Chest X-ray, AP view. Patient: 38 years old, sex M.
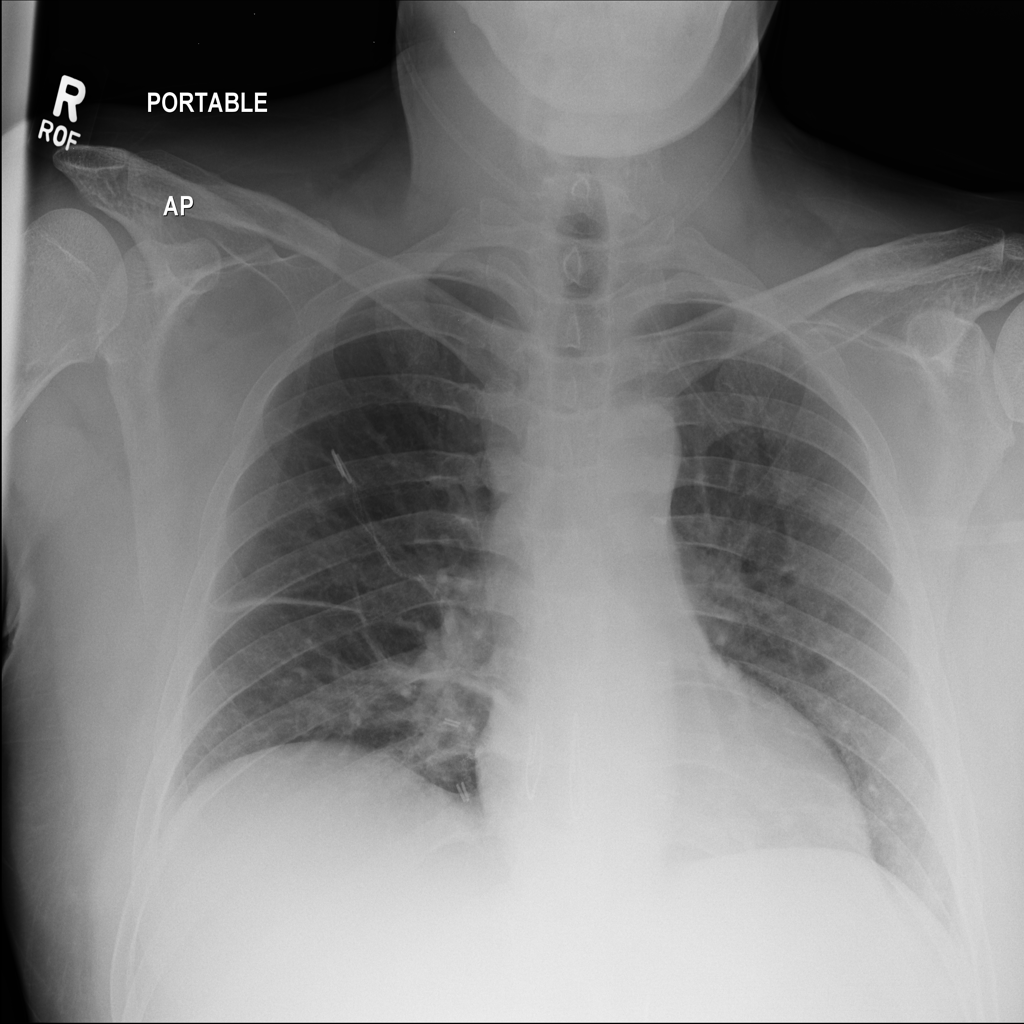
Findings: No Finding